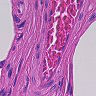
Metastatic tissue present: no